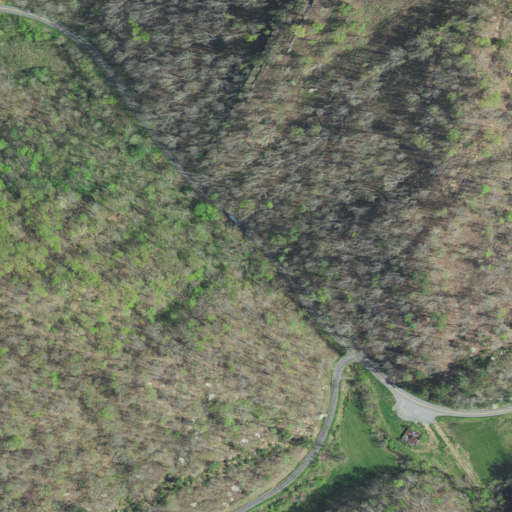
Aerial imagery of gap in Virginia named Drakes Gap containing deciduous forest, open development, low intensity development, and pasture